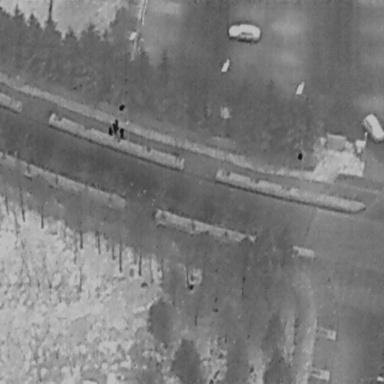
There are seven objects shown in the infrared image, including three Cars, and four People.